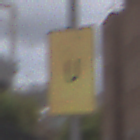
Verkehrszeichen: AnkuendigungOderFortsetzungUmleitungOhnePfeilsymbol
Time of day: MorningAfternoon
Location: Outdoor (Urban)
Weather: Overcast
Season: NotSpecified
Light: Natural